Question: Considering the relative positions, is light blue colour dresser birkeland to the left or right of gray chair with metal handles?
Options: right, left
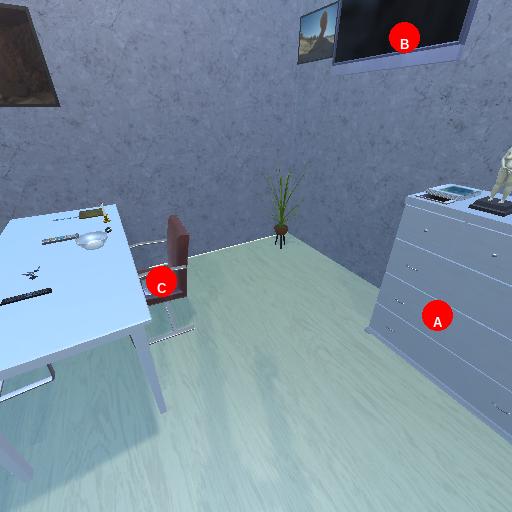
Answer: right